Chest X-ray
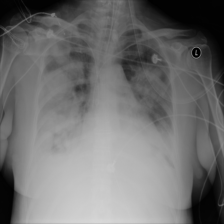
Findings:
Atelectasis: negative
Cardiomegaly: positive
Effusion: negative
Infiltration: negative
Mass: positive
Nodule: negative
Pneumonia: negative
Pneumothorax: negative
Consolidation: negative
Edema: negative
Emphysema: negative
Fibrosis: negative
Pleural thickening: negative
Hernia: negative